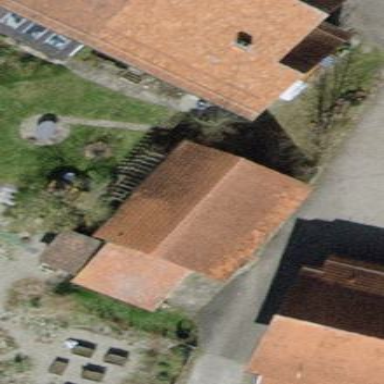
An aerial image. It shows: Gabled roof on farm auxiliary building.